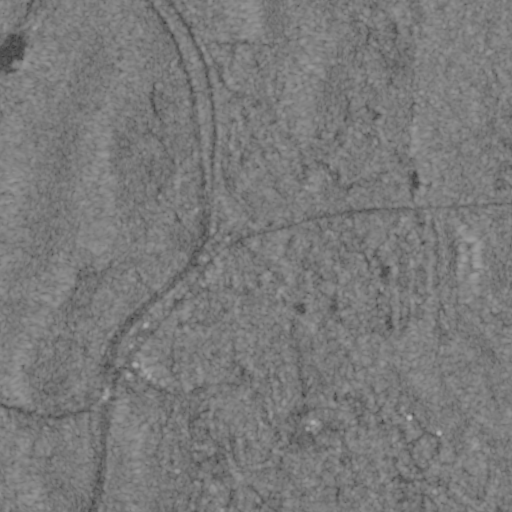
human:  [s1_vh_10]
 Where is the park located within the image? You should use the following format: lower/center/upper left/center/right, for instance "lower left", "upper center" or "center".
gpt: The park is located in the lower right of the image.
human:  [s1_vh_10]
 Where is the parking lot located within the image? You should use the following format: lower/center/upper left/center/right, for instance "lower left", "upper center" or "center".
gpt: The parking lot is located in the lower center of the image.
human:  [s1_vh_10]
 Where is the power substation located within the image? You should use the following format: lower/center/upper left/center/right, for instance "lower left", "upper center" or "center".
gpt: The power substation is located in the center right of the image.
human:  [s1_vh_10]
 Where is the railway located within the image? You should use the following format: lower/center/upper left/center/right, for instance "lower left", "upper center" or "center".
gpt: The railway is located in the upper left of the image.
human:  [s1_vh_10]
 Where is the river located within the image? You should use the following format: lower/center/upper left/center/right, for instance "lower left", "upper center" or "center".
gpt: The river is located in the right of the image.
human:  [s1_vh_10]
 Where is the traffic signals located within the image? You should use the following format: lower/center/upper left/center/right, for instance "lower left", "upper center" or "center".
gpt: The traffic signals is located in the lower left of the image.
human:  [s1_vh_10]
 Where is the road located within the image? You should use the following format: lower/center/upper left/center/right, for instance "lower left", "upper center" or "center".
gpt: There is no road in the image.

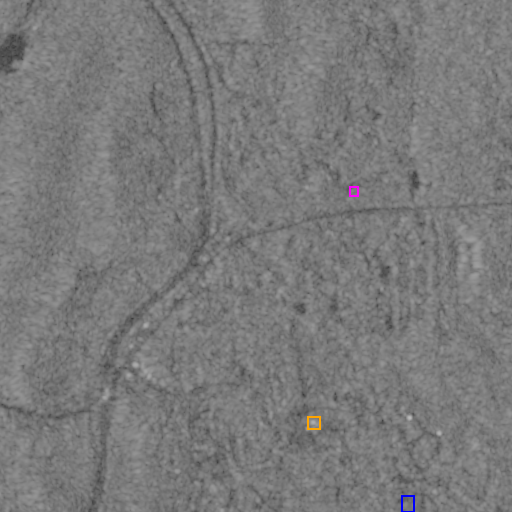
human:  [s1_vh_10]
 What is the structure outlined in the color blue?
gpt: The structure outlined in blue is a park.
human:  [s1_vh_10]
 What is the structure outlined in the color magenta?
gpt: The structure outlined in magenta is a power substation.
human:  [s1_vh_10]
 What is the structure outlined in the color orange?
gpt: The structure outlined in orange is a building.
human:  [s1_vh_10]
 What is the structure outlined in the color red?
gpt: There is no red outline.